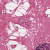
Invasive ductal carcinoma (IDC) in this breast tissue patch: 0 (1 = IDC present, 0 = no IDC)